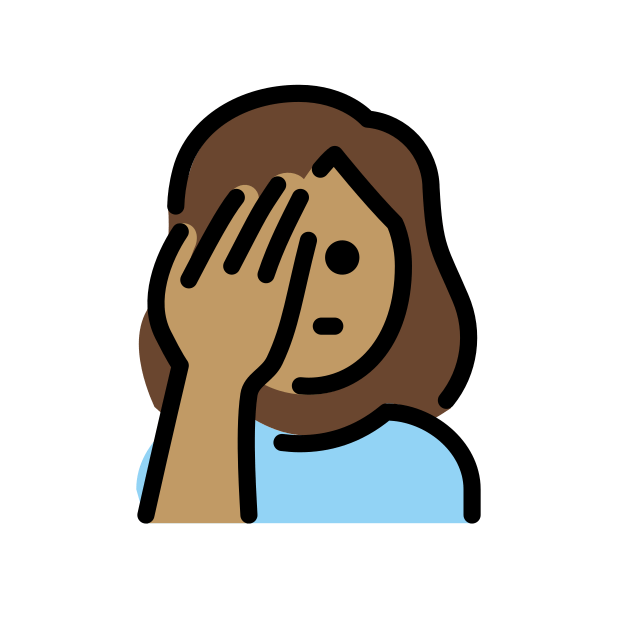
woman facepalming: medium skin tone